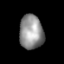
Tissue: lung
Cell type: Epithelial cells
Senescence score: 0.1577
Nuclear area (px): 805
Mean DAPI intensity: 144.134